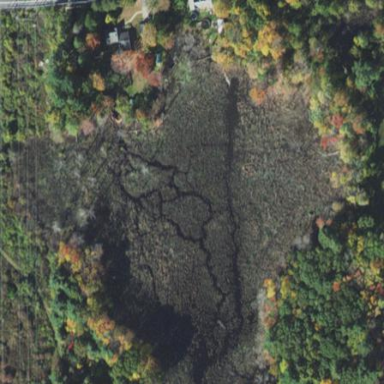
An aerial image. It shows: Beautiful wet meadow natural wetland.